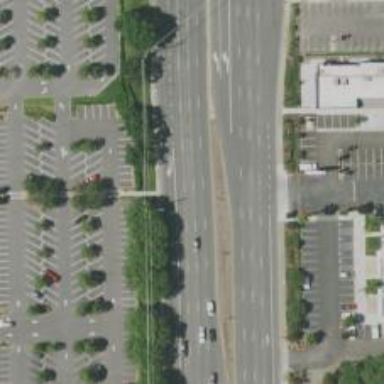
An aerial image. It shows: This image shows trunk highway that functions as expressway.